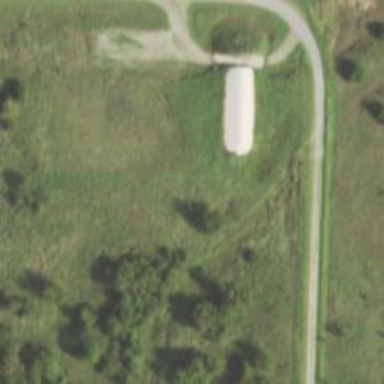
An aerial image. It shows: Military bunker.